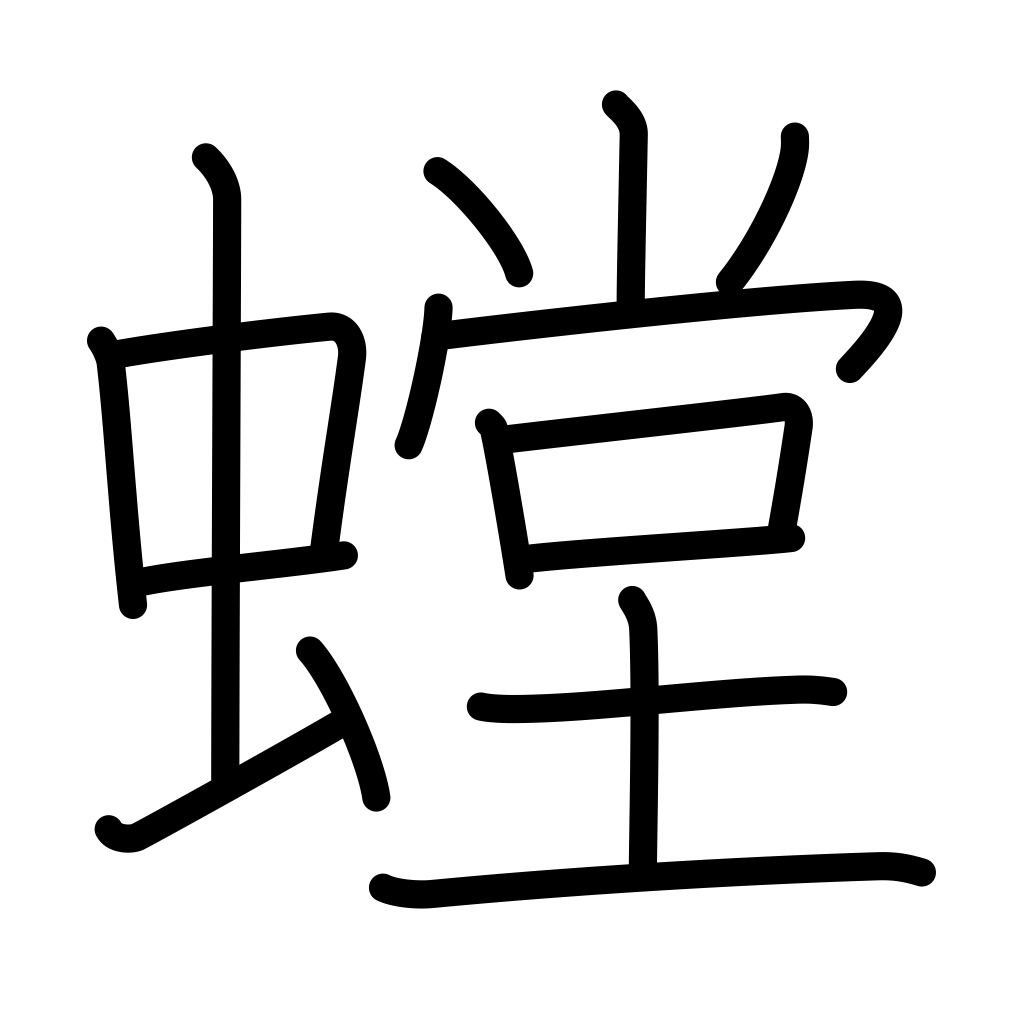
Meaning: mantis